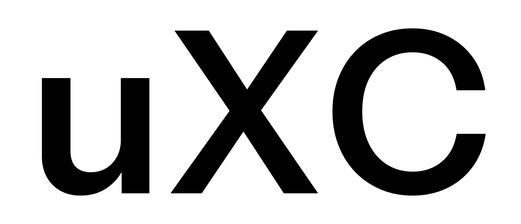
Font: InstrumentSans_SemiBold